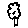
Label: tree